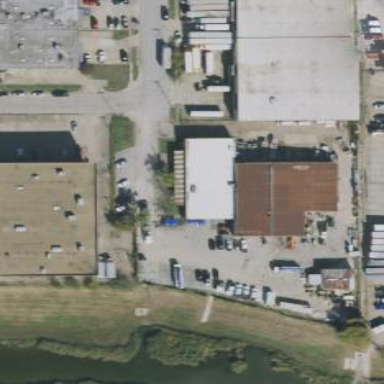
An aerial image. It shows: Warehouse.